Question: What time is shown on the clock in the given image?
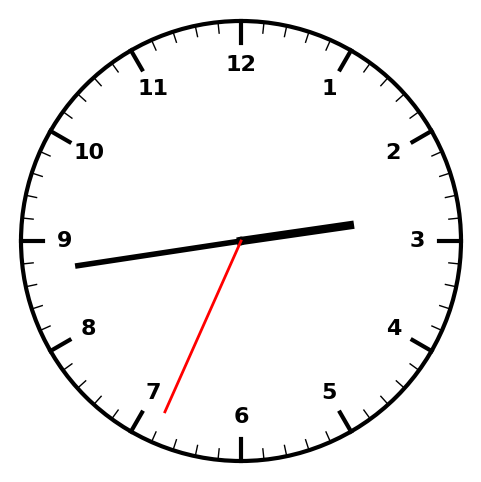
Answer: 02:43:34